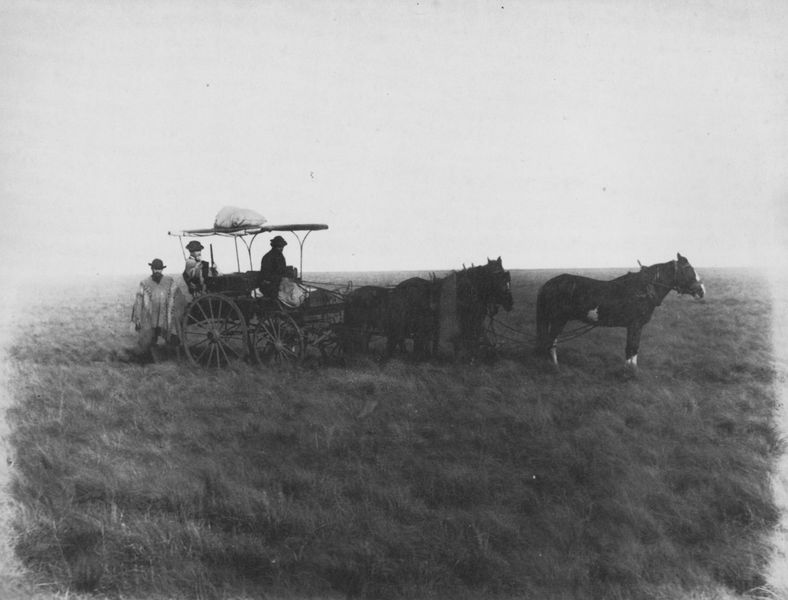
Titel: Bewaffnete Gauchos in der Pampa
Künstler: Samuel Boote
Standort: New York (New York)
Institution: Privatsammlung
Schlagwörter: himmel, schatten, weiß, landschaft, bar, frau, grau, hut, hüte, licht, männer, schwarz, dach, gras, weg, wiese, bart, ebene, felder, ferne, horizont, weite, flach, land, mantel, karren, pferd, pferde, räder, zaumzeug, bündel, gepäck, last, dunst, kutsche, speichen, rad, wagen, allein, foto, fotografie, photographie, gestänge, schwarz weiss, kutscher, photo, gewehr, gespann, aufnahme, pferdewagen, prärie, poncho, vierspänner, pferdekarren, gäule, speichenräder, dachträger, pampas, ponche